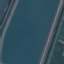
Land use / land cover: River